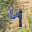
Label: 4